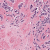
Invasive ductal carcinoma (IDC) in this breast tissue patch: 1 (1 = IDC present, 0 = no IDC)